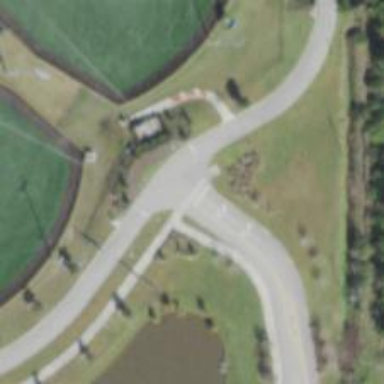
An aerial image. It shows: Marked crossing on footway.